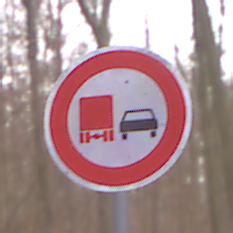
Verkehrszeichen: UeberholverbotKraftfahrzeuge
Umgebung: Outdoor, Nature
Tageszeit: Midday
Wetter: Overcast
Licht: Natural
Jahreszeit: Autumn
Kontrast: LowContrast